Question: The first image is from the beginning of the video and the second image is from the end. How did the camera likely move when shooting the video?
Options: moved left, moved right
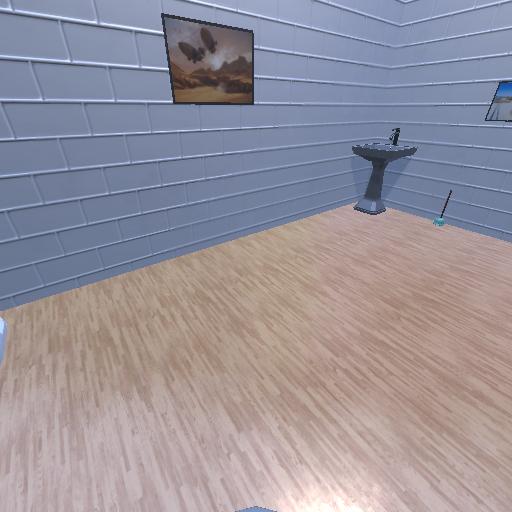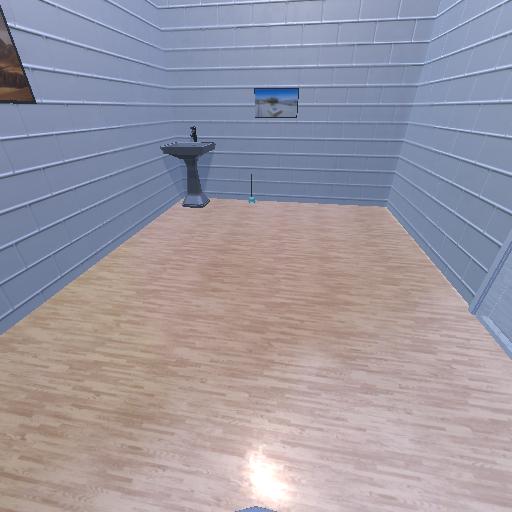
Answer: moved left